Question: I am trying to solve this problem with someone and we fail to figure this out.
What happen is when the media queries kick in the '.entry' becomes 'display: table;' and the '.entry-wrap' and '.entry-footer' become 'display: table-cell'.
The problem is that there is a space after the table layout kicks in and I have no clue why its there and how to make it go away.

I have uploaded the design here [link removed design not intended for public yet].
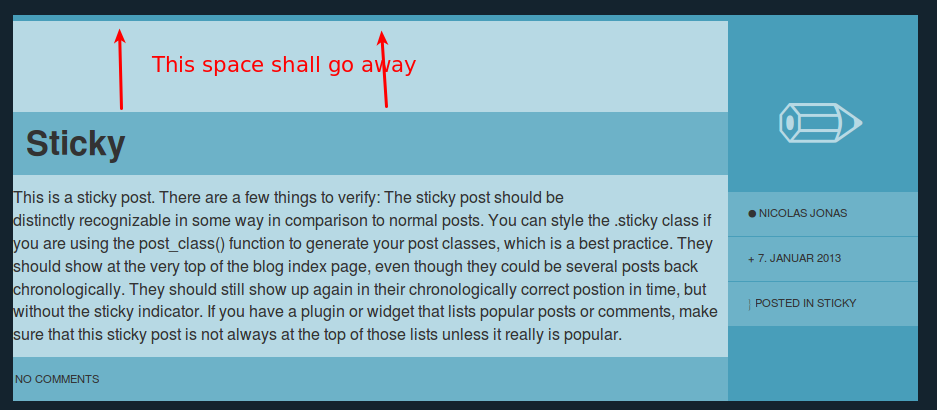
Answer: please add following to your appropriate media queries:
'''
.entry-wrap {
display: table-cell;
vertical-align: top; /* <- add this line */
}
'''
and eventually you can add this too:
'''
.entry-footer {
display: table-cell;
vertical-align: bottom; /* <- add this line */
width: 190px;
background-color: #489eba;
}
'''